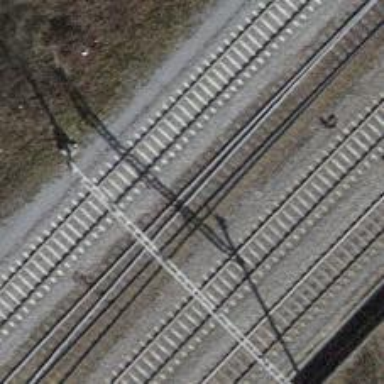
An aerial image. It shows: Railway switch.